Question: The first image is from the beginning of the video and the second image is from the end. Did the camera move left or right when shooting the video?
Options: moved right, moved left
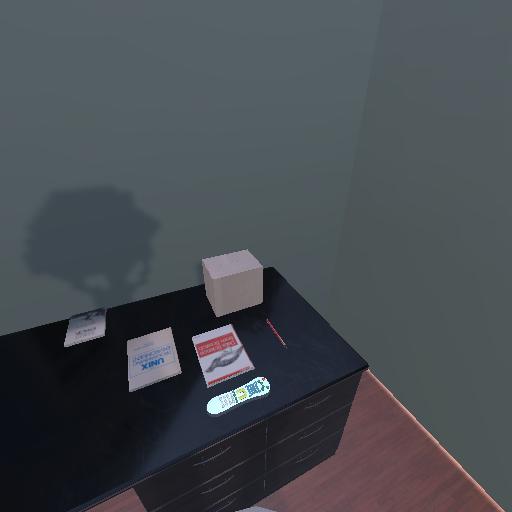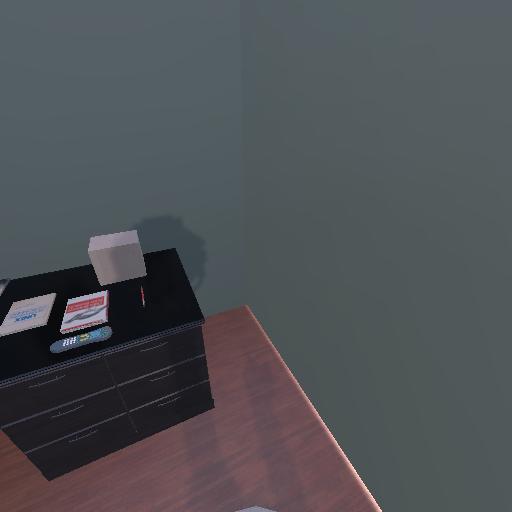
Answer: moved right